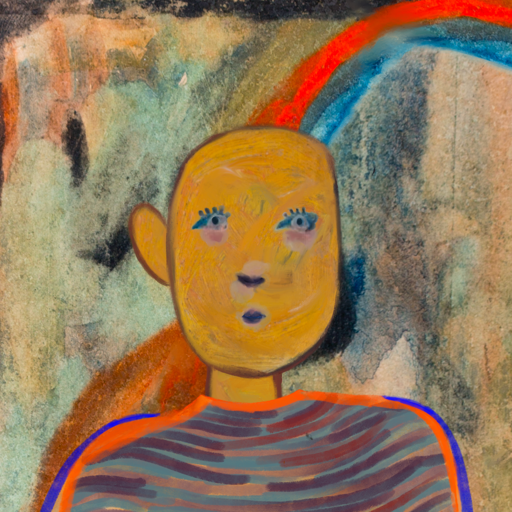
Background: Childish, Head And Neck Front: After_Raid, Face Front: Hill_Girl, Bust: Experience, Hair Front: Blank, Head Accessory: Blank, Second Necklace: Blank, Necklace: Blank, Baby: Blank